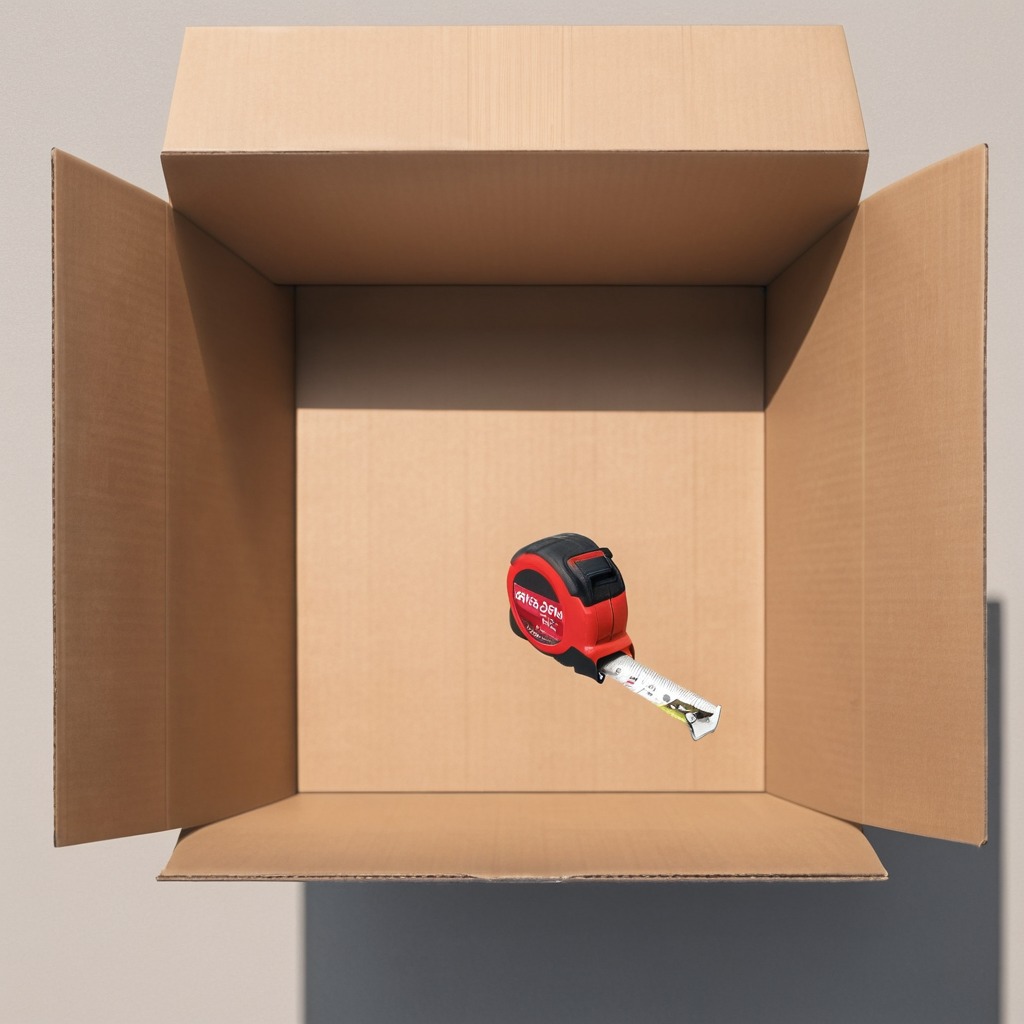
A measuring tape is lying on a clean dry cardboard box surface in an outdoor workshop during daytime bright natural light soft shadows slightly creased but